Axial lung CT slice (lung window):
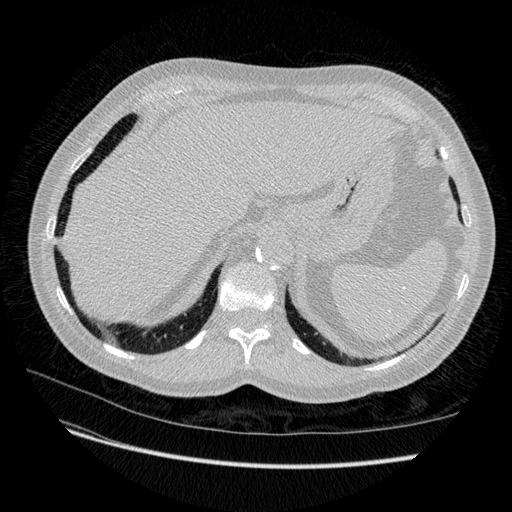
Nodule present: no